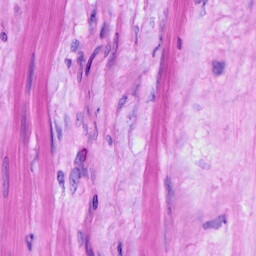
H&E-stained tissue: Ovarian